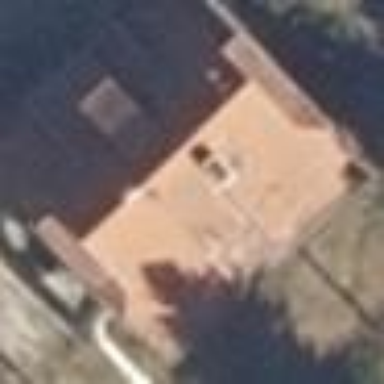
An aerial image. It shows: Simple house.